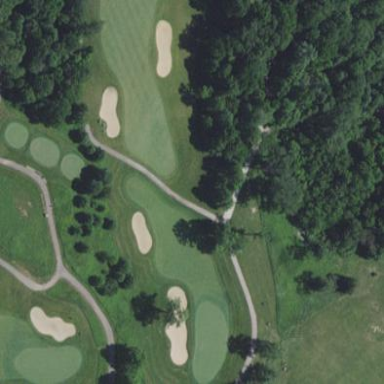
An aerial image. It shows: Grassy area designated as golf fairway.